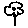
Label: flower